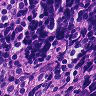
Metastatic tissue present: no